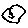
Label: smiley face